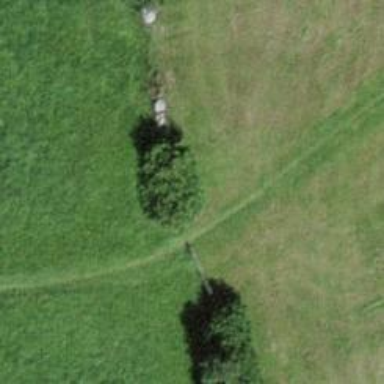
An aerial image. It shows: Gate.